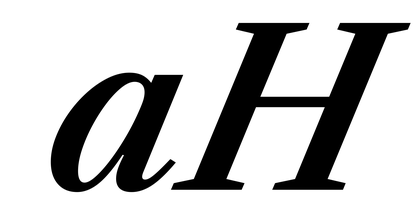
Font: LibreCaslonText-Italic_SemiBold_Italic